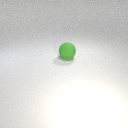
large green rubber sphere